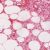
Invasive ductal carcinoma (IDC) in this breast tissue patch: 0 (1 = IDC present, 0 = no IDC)